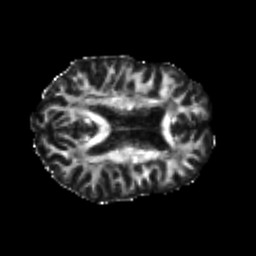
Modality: FA
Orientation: axial
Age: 21
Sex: male
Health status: healthy
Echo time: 0.074 s